Interaction volume radius: 5 \u00c5
Interaction volume height: 45 \u00c5
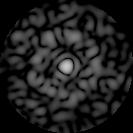
Disorder parameter: 0.8252